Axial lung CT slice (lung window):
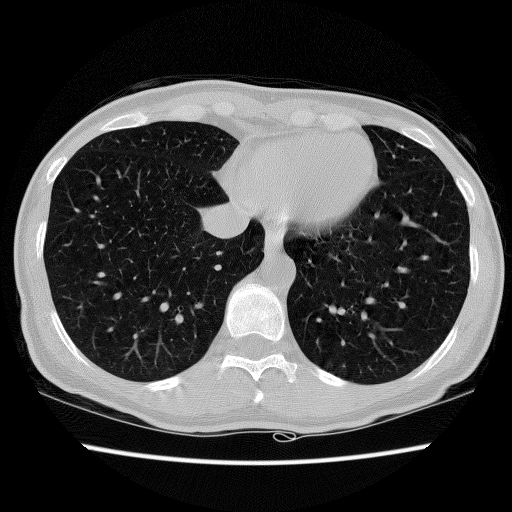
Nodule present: no